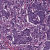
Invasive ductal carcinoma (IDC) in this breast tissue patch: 1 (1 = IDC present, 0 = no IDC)